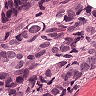
Metastatic tissue present: yes